Question: The outlook <URL> Interface requires a Read Only Boolean Property 'Dirty'.
When this is set to 'true', the Apply button from the property page options dialog will become enabled.

According to this <URL> to notify the UI that the value of 'Dirty' has changed.
Purportedly, this is available by calling the following:
'''
Dim ppSite As Outlook.PropertyPageSite = Parent
ppSite.OnStatusChange()
'''
But 'Parent' always returns nothing so I have no mechanism to tell the UI when I have updated the dirty flag.
How can I do this?
---
I'm using the basic steps produced in this <URL> to setup the options page.
Here's a full implementation of my code:
### Added New User Control called SendReminderOptions:
'''
<ComVisible(True)>
Public Class SendReminderOptions : Inherits UserControl : Implements Outlook.PropertyPage
Const captionDispID As Integer = -518
Private _dirty As Boolean = False
Public ReadOnly Property Dirty As Boolean Implements Microsoft.Office.Interop.Outlook.PropertyPage.Dirty
Get
Return _dirty
End Get
End Property
Public Sub SetDirty(newValue As Boolean)
_dirty = newValue
Dim ppSite As Outlook.PropertyPageSite = Parent
ppSite.OnStatusChange()
End Sub
<DispId(captionDispID)> _
Public ReadOnly Property PageCaption() As String
Get
Return "Send Reminder Options"
End Get
End Property
Public Sub GetPageInfo(ByRef HelpFile As String, ByRef HelpContext As Integer) Implements Microsoft.Office.Interop.Outlook.PropertyPage.GetPageInfo
End Sub
Public Sub Apply() Implements Microsoft.Office.Interop.Outlook.PropertyPage.Apply
End Sub
End Class
'''
### Added the following code to ThisAddIn
'''
Private Sub ThisAddIn_Startup() Handles Me.Startup
Dim myOutlook As Outlook.Application = Globals.ThisAddIn.Application
AddHandler myOutlook.OptionsPagesAdd, AddressOf AddOptionsPage
End Sub
Private Sub AddOptionsPage(ByVal pages As PropertyPages)
pages.Add(New SendReminderOptions(), "Options")
End Sub
'''
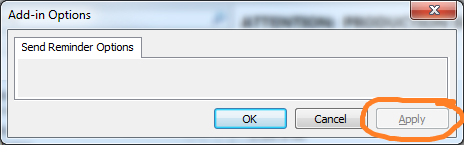
Answer: This function gets the parent 'PropertyPageSite' Object using Reflection. It must be called in Load event.
'''
Private Function GetPropertyPageSite() As Outlook.PropertyPageSite
Dim objType As Type = GetType(System.Object)
Dim assemblyPath As String = objType.Assembly.CodeBase.Replace("mscorlib.dll", "System.Windows.Forms.dll").Replace("file:///", "")
Dim assemblyName As String = System.Reflection.AssemblyName.GetAssemblyName(assemblyPath).FullName
Dim unsafeNativeMethods As Type = Type.<URL>
Dim oleObjectType As Type = unsafeNativeMethods.GetNestedType("IOleObject")
Dim methodInfo As System.Reflection.MethodInfo = oleObjectType.GetMethod("GetClientSite")
Dim propertyPageSite As Object = methodInfo.Invoke(Me, Nothing)
Return DirectCast(propertyPageSite, Outlook.PropertyPageSite)
End Function
'''
'''
private Outlook.PropertyPageSite GetPropertyPageSite()
{
Type objType = typeof(System.Object);
string assemblyPath = objType.Assembly.CodeBase.Replace("mscorlib.dll", "System.Windows.Forms.dll").Replace("file:///", "");
string assemblyName = System.Reflection.AssemblyName.GetAssemblyName(assemblyPath).FullName;
Type unsafeNativeMethods = Type.GetType(System.Reflection.Assembly.CreateQualifiedName(assemblyName, "System.Windows.Forms.UnsafeNativeMethods"));
Type oleObjectType = unsafeNativeMethods.GetNestedType("IOleObject");
System.Reflection.MethodInfo methodInfo = oleObjectType.GetMethod("GetClientSite");
Object propertyPageSite = methodInfo.Invoke(this, null);
return (Outlook.PropertyPageSite)propertyPageSite;
}
'''
From <URL>